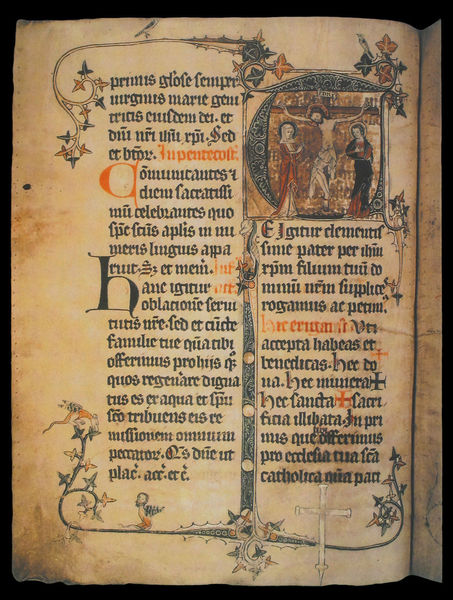
Titel: Xantener Missale
Institution: Xanten, Stiftsarchiv
Schlagwörter: blau, blätter, ocker, blumen, orange, schwarz, zeichnung, rot, ornament, bibel, johannes, tod, gold, blatt, gotik, ranken, schrift, figuren, ornamente, verzierung, buch, kreuz, religion, druck, initialen, seite, text, buchstaben, initiale, ranke, buchseite, flecken, pergament, efeu, christus, jesus, kreuzigung, christlich, mittelalter, dornen, zeilen, maria, maria magdalena, christentum, handschrift, purpur, josef, latein, gekreuzigter, buchmalerei, evangeliar, inkunabel, inri, manuskript, bluimen, h, schwarz+, ramman, kreuzigung#, kreuzigung#+, schwarzu+